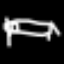
Label: bed